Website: apple
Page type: payment
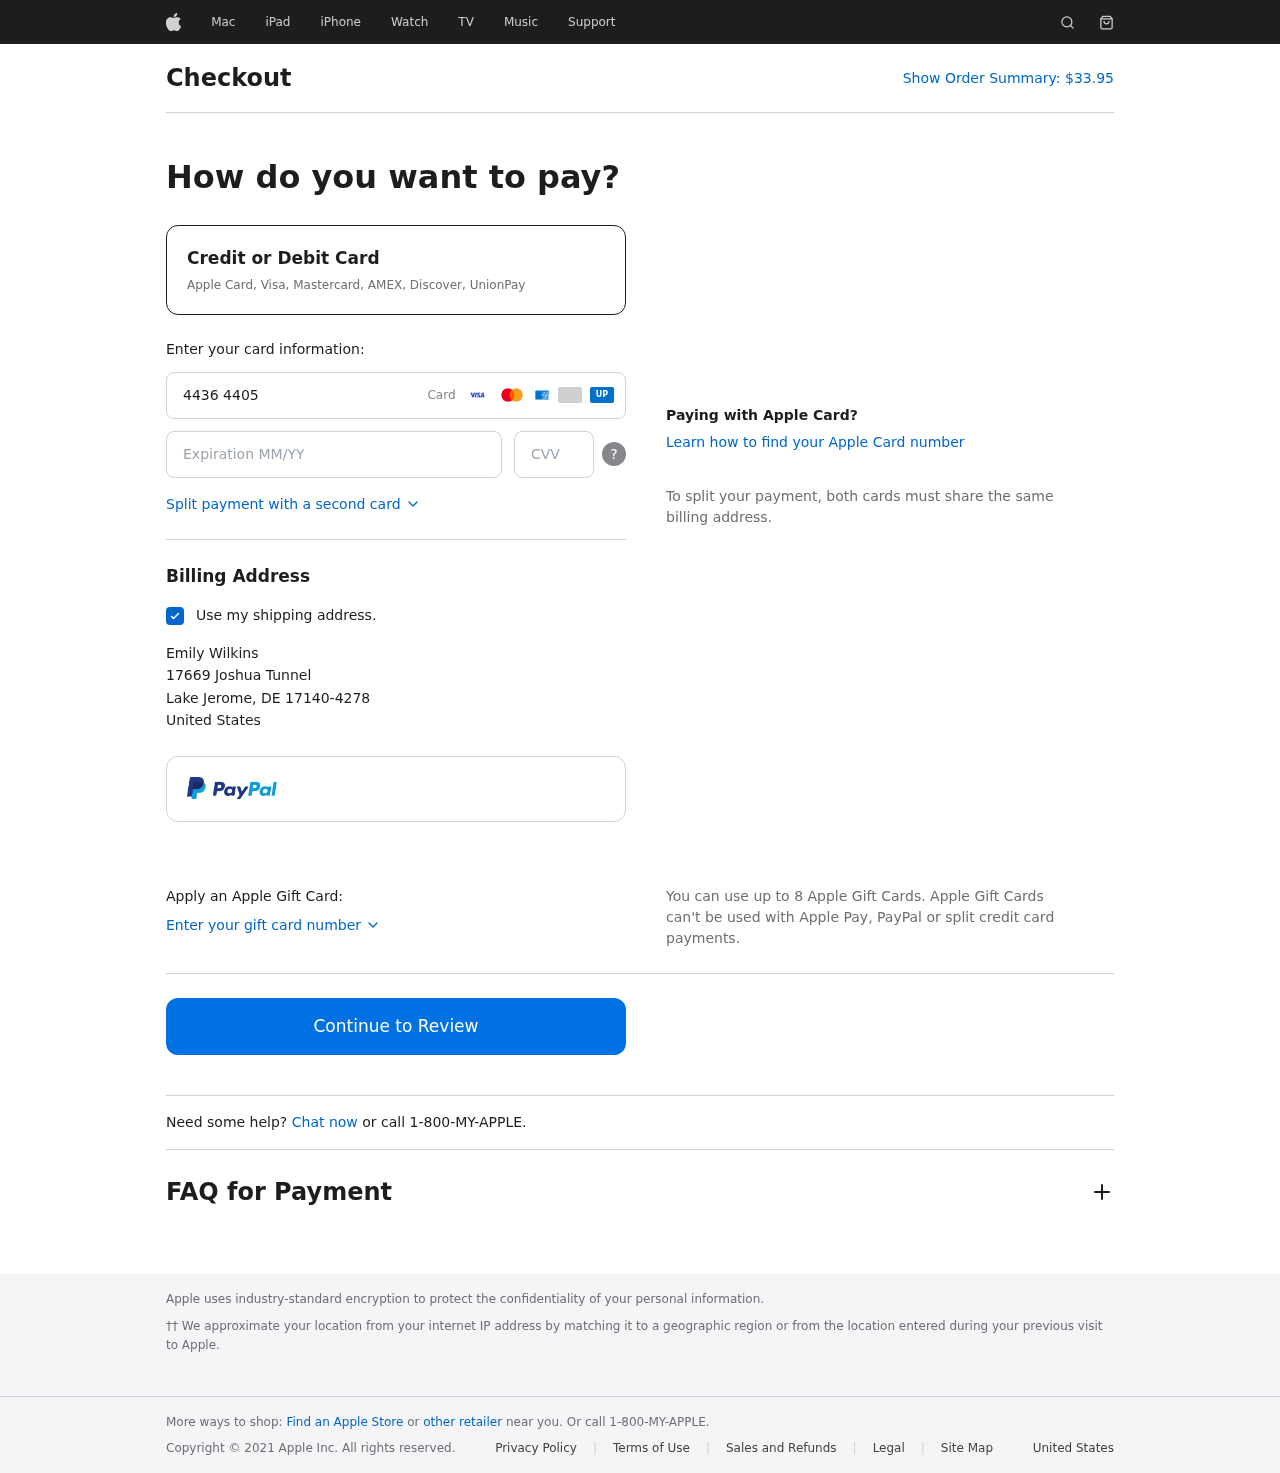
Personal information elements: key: PII_CARD_CVV
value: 889
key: PII_CARD_EXPIRY
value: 01/29
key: PII_CARD_NUMBER
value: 4436 4405 8223 0540
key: PII_CITY
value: Lake Jerome
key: PII_COUNTRY
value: United States
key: PII_FULLNAME
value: Emily Wilkins
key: PII_POSTCODE_FULL
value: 17140-4278
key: PII_STATE_ABBR
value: DE
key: PII_STREET
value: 17669 Joshua Tunnel
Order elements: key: ORDER_TOTAL
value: $33.95